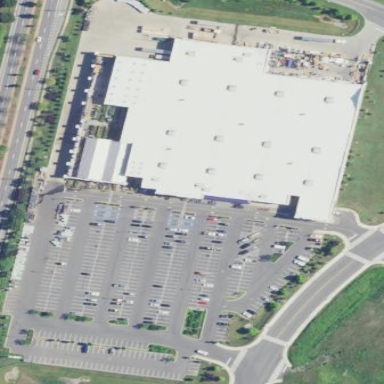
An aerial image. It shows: Retail area.